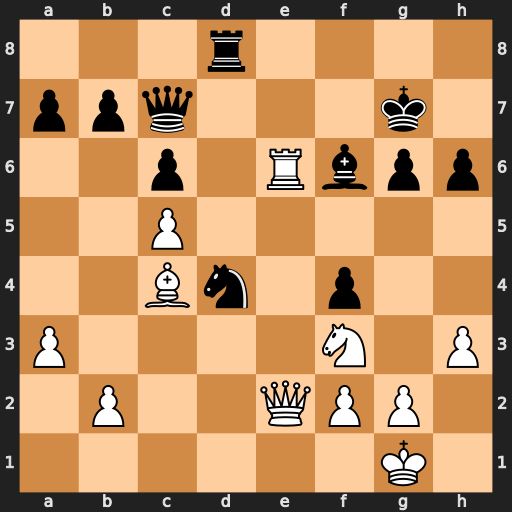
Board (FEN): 3r4/ppq3k1/2p1Rbpp/2P5/2Bn1p2/P4N1P/1P2QPP1/6K1
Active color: w
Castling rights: -
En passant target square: -
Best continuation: Nxd4 Rxd4 Rxf6 Kxf6 Qe6+ Kg7 Qg8+